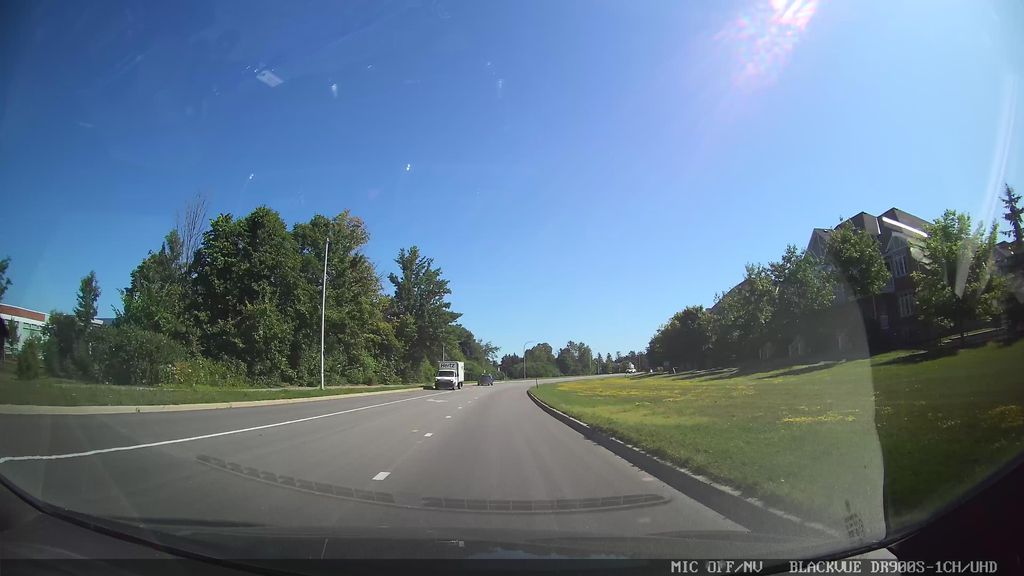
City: ottawa-gatineau